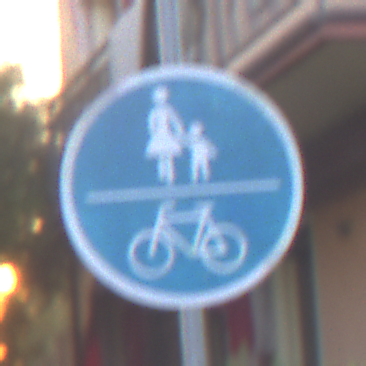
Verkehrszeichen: GemeinsamerGehUndRadweg
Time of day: SunriseSunset
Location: Outdoor (Urban)
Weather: Clear
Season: NotSpecified
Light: Natural